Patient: sex M, age 49
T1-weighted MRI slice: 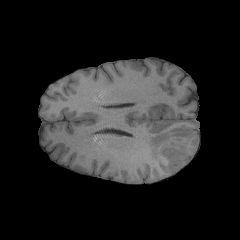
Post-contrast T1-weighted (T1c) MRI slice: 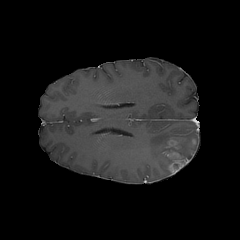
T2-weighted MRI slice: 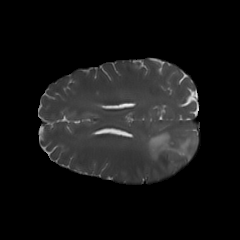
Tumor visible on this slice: yes
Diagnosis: Glioblastoma, IDH-wildtype
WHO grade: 4